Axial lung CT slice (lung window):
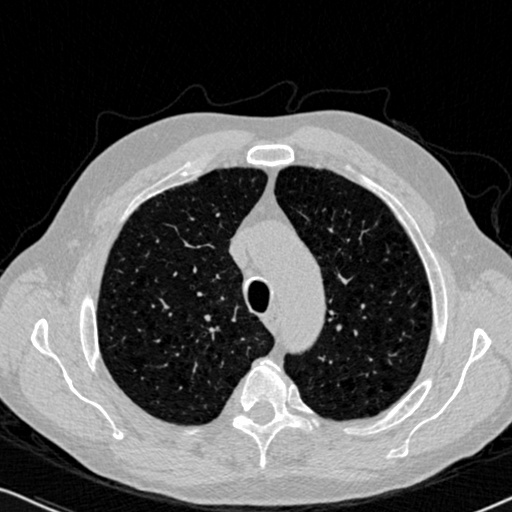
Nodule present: no